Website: walmart
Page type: cart
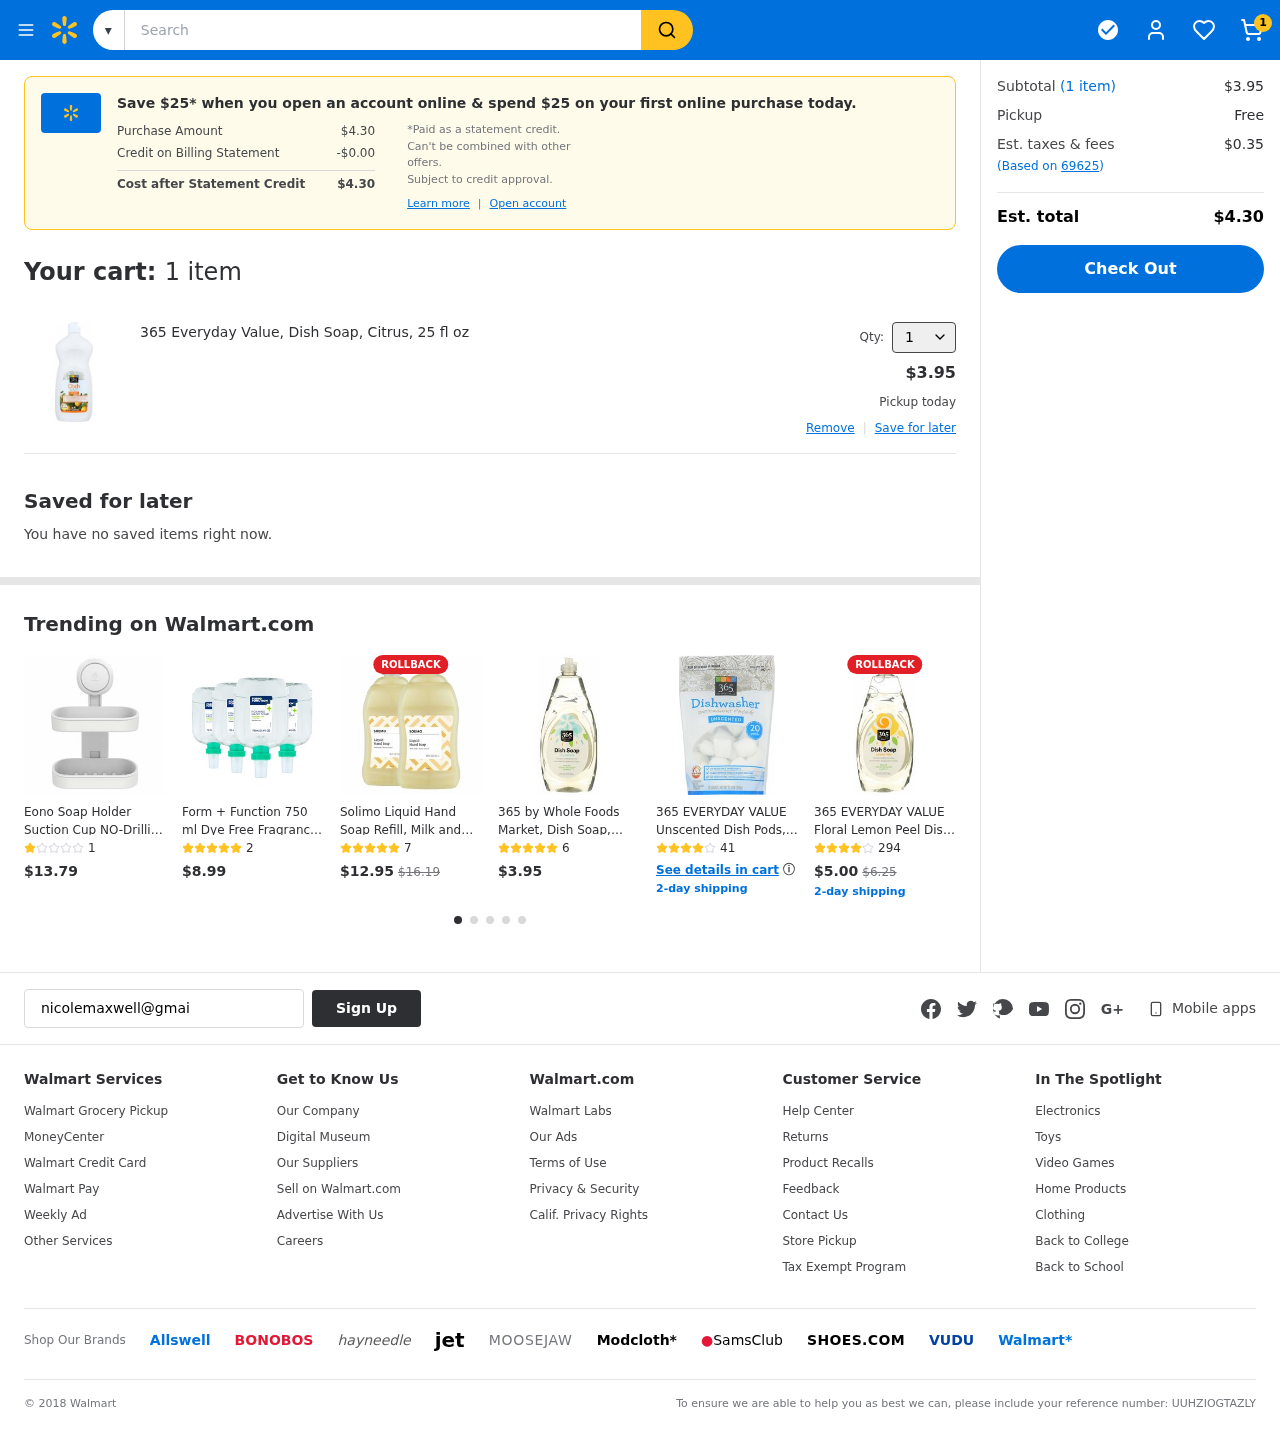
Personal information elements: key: PII_EMAIL
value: nicolemaxwell@gmail.com
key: PII_POSTCODE
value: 69625
Product elements: key: PRODUCT1_NAME
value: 365 Everyday Value, Dish Soap, Citrus, 25 fl oz
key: PRODUCT1_PRICE
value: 3.95
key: PRODUCT1_QUANTITY
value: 1
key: PRODUCT2_NAME
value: Eono Soap Holder Suction Cup NO-Drilling & Removable Suction Soap Dish Holder Wall Mounted Wall Soap
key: PRODUCT2_NUM_RATINGS
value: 1
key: PRODUCT2_PRICE
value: $13.79
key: PRODUCT3_NAME
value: Form + Function 750 ml Dye Free Fragrance Free Foaming Hand Soap Refills for OmniPod Dispensers
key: PRODUCT3_NUM_RATINGS
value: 2
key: PRODUCT3_PRICE
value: $8.99
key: PRODUCT4_NAME
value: Solimo Liquid Hand Soap Refill, Milk and Honey, 56 Fluid Ounce (Pack of 2)
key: PRODUCT4_NUM_RATINGS
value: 7
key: PRODUCT4_PRICE
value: $12.95
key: PRODUCT4_ORIGINAL_PRICE
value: $16.19
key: PRODUCT5_NAME
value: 365 by Whole Foods Market, Dish Soap, Unscented, 24 Fl Oz
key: PRODUCT5_NUM_RATINGS
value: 6
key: PRODUCT5_PRICE
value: $3.95
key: PRODUCT6_NAME
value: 365 EVERYDAY VALUE Unscented Dish Pods, 12.7 OZ
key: PRODUCT6_NUM_RATINGS
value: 41
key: PRODUCT7_NAME
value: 365 EVERYDAY VALUE Floral Lemon Peel Dish Soap, 24 OZ
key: PRODUCT7_NUM_RATINGS
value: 294
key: PRODUCT7_PRICE
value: $5.00
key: PRODUCT7_ORIGINAL_PRICE
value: $6.25
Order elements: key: ORDER_NUM_ITEMS
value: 1
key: ORDER_TOTAL
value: $4.30
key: ORDER_NUM_ITEMS
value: (1 item)
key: ORDER_NUM_ITEMS
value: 1 item
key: ORDER_SUBTOTAL
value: $3.95
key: ORDER_TAX
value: $0.35
Search elements: key: HEADER_SEARCH
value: Search